Field crop: maize
Growth stage: 2
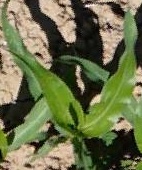
Species: maize